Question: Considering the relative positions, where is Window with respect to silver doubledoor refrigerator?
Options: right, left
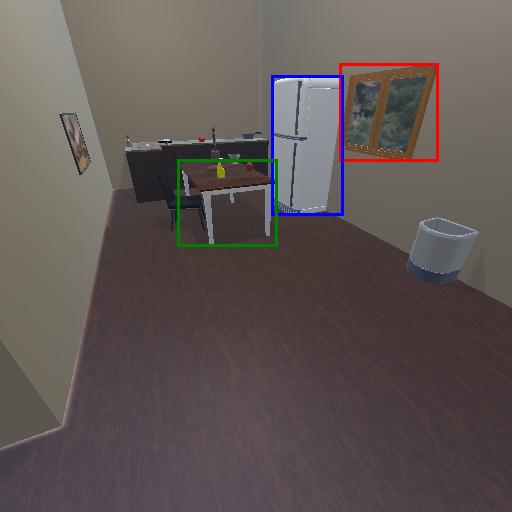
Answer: right